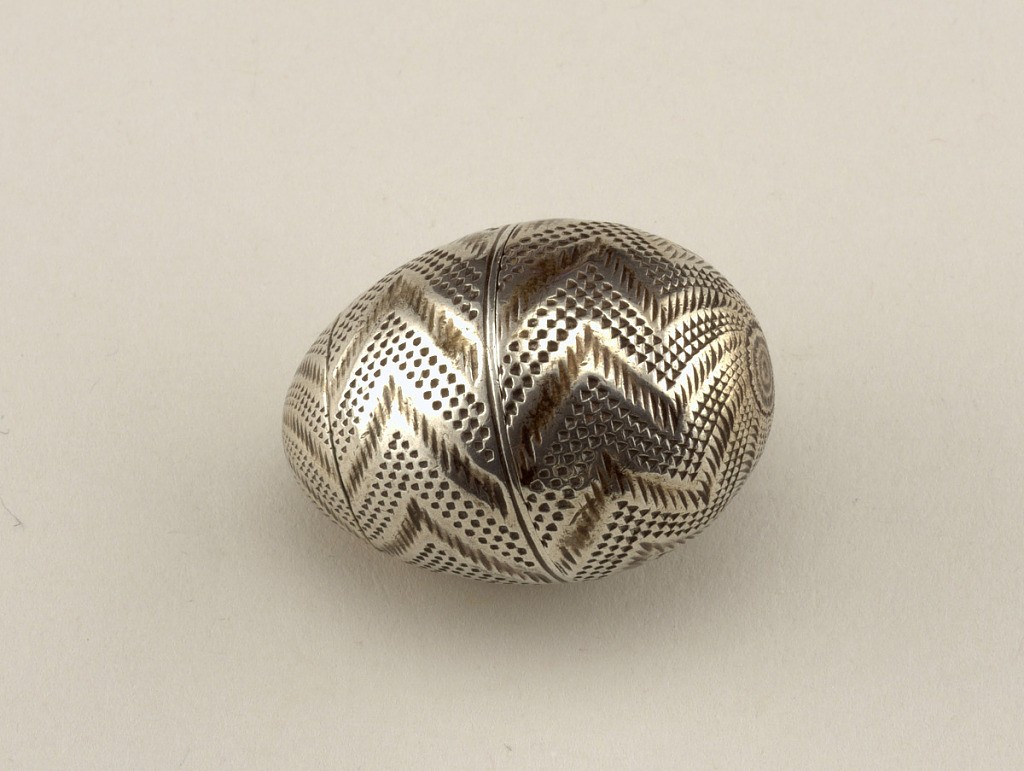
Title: Vinaigrette
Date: early 19th century
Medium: Silver, niello
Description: Egg-shaped container with chevron pattern.